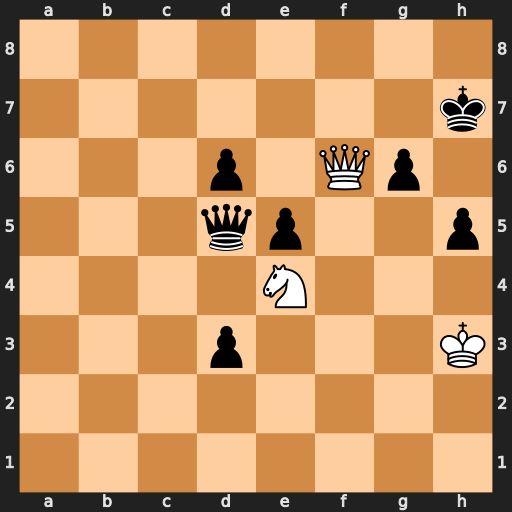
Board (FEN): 8/7k/3p1Qp1/3qp2p/4N3/3p3K/8/8
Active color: w
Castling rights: -
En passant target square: -
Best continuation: Ng5+ Kg8 Qxg6+ Kf8 Ne6+